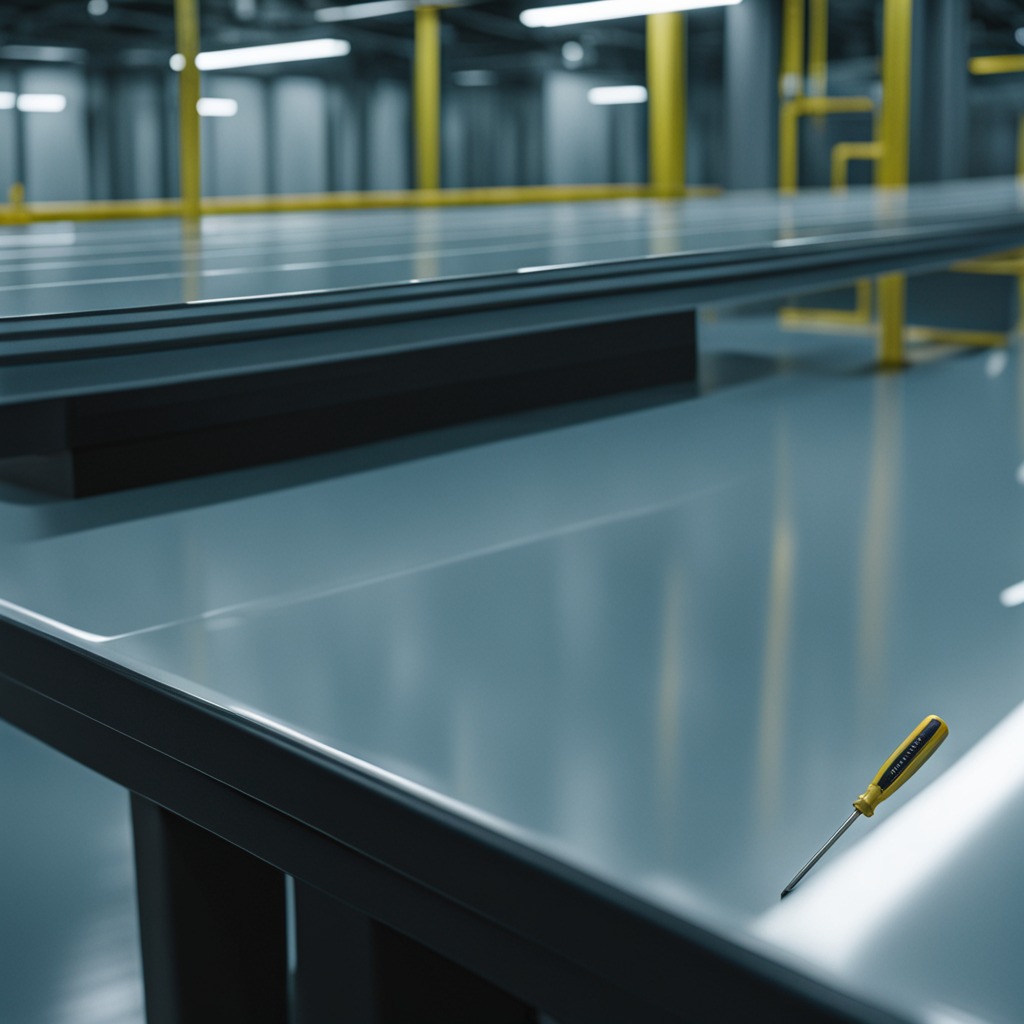
A screwdriver is lying on the table.